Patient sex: M
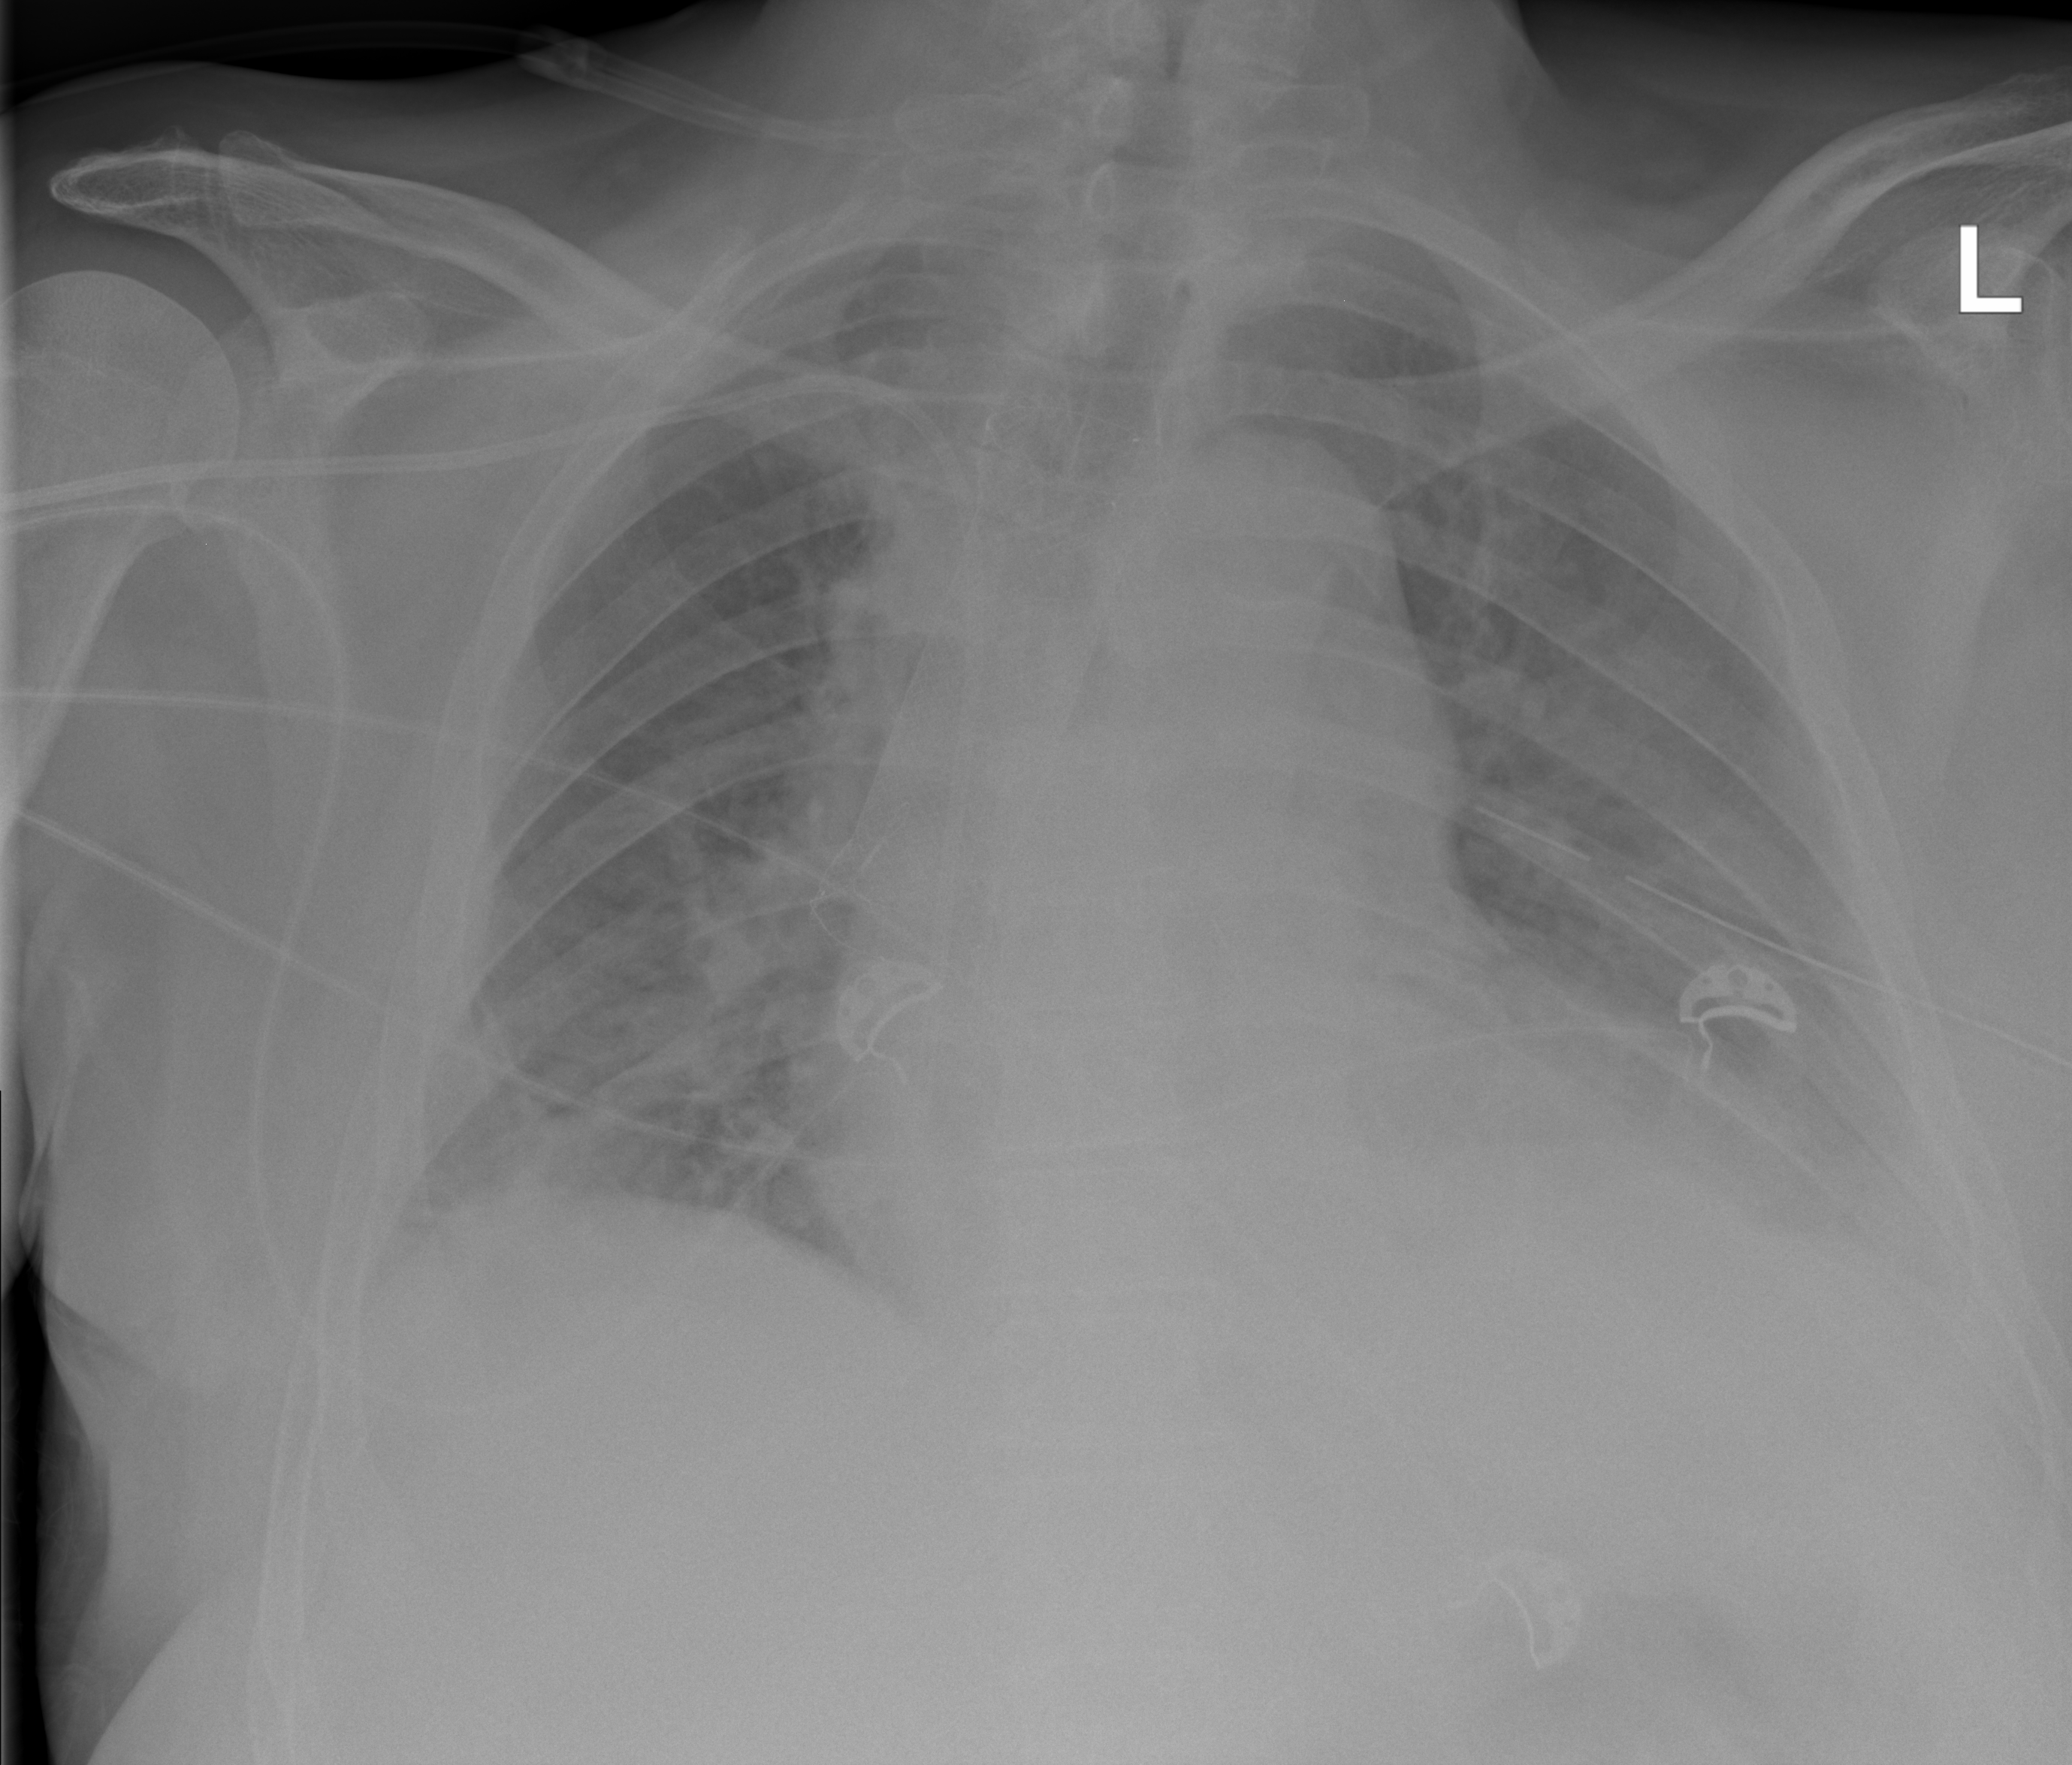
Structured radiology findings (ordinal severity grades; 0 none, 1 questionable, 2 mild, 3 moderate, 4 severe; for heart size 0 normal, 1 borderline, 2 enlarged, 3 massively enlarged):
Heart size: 2
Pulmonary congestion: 2
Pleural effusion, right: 2
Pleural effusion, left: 3
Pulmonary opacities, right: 2
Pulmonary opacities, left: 0
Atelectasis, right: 2
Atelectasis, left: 2